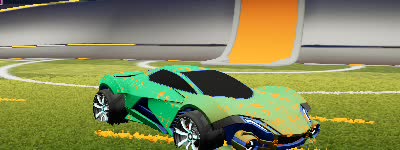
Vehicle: werewolf